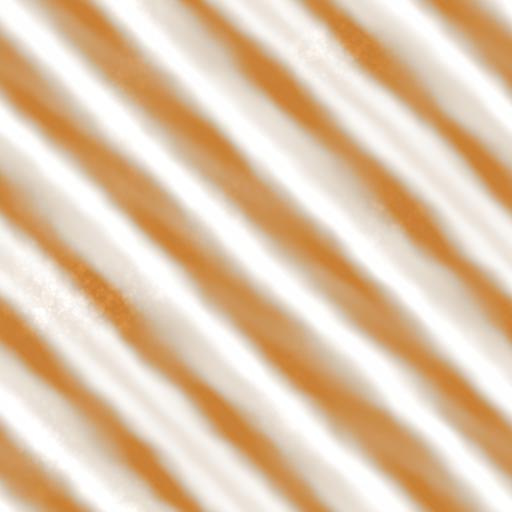
Tags: brown candy cane christmas coating orange sugar white yellow